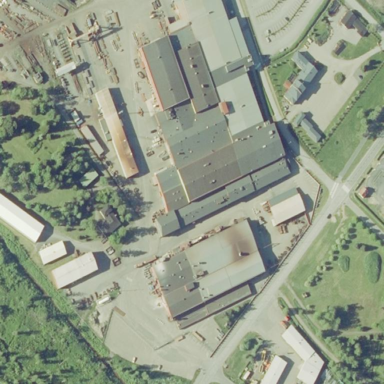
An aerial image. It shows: Industrial area.